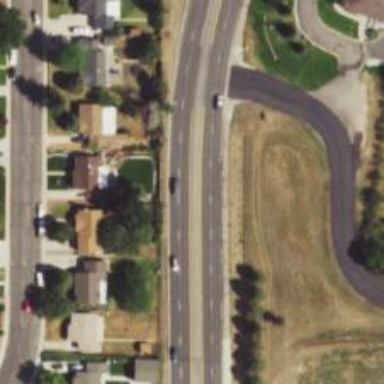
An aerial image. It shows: Primary highway with separate sidewalk.